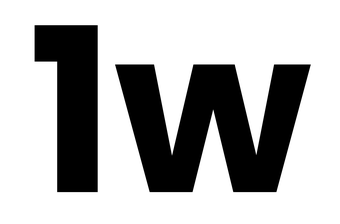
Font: Poppins-Bold